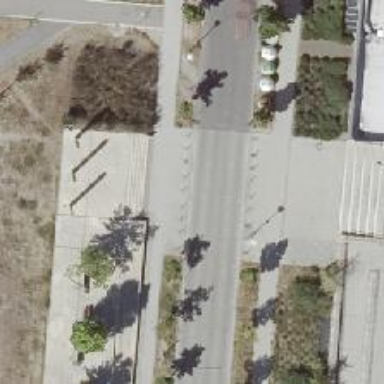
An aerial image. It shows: Sidewalk.